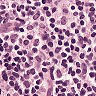
Metastatic tissue present: no